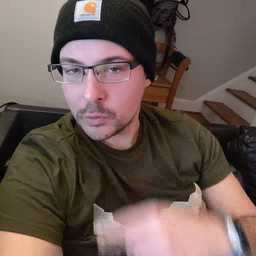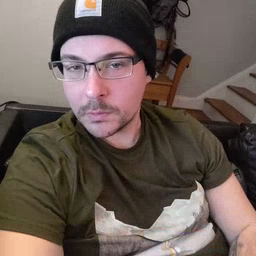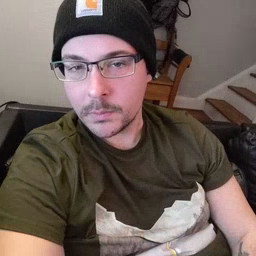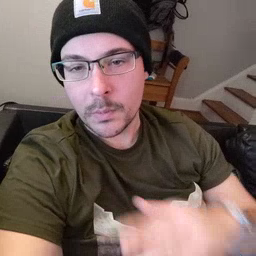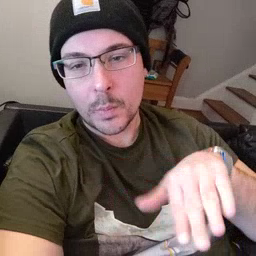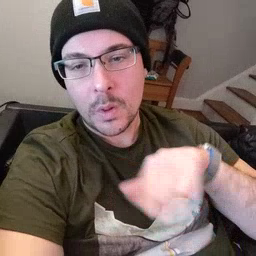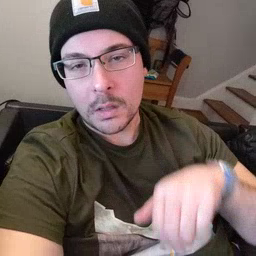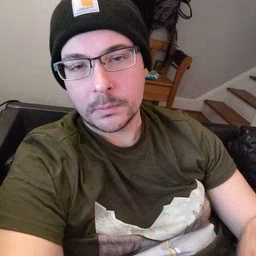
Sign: pool